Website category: auto
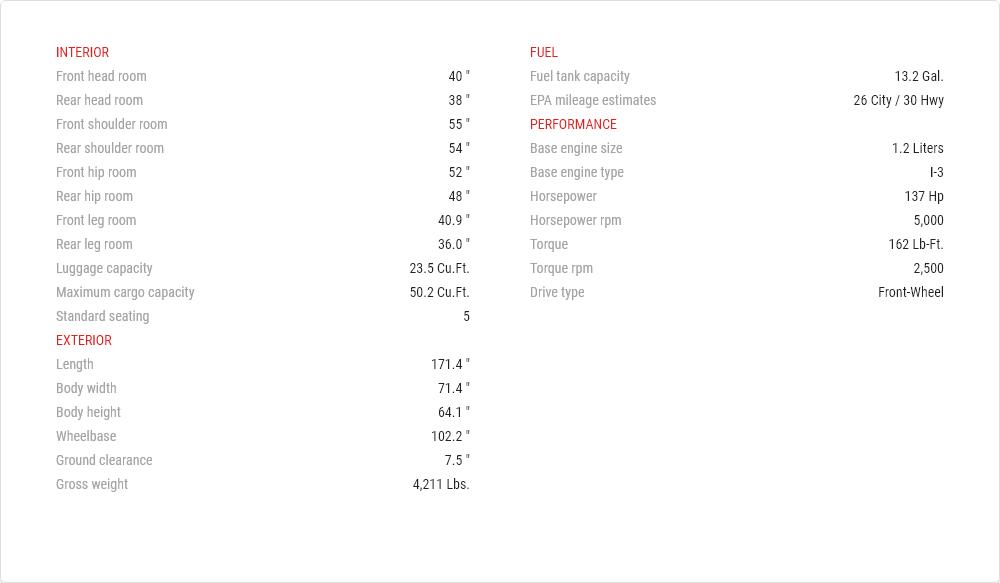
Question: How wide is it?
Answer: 71.4 "

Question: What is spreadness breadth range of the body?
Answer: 71.4 "

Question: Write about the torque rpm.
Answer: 2,500

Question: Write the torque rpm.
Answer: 2,500

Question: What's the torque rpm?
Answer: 2,500

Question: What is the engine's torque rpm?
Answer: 2,500

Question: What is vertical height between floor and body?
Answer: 7.5 "

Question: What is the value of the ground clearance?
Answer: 7.5 "

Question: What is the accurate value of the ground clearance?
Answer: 7.5 "

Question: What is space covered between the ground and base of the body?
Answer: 7.5 "

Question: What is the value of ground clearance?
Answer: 7.5 "

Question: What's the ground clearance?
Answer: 7.5 "

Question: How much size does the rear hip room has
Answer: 48 "

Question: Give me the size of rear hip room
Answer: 48 "

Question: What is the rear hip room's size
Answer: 48 "

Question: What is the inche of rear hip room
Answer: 48 "

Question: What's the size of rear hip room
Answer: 48 "

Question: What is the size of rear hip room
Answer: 48 "

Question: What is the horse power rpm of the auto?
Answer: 5,000

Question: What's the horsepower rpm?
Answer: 5,000

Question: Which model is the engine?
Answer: I-3

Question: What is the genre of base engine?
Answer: I-3

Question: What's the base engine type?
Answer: I-3

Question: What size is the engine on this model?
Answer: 1.2 liters

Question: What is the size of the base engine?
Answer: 1.2 liters

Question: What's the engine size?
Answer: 1.2 liters

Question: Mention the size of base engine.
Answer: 1.2 liters

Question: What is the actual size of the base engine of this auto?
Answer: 1.2 liters

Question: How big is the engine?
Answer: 1.2 liters

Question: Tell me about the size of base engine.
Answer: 1.2 liters

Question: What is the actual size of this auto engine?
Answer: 1.2 liters

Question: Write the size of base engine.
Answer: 1.2 liters

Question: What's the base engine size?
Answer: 1.2 liters

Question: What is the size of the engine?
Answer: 1.2 liters

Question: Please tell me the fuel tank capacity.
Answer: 13.2 gal.

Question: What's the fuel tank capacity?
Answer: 13.2 gal.

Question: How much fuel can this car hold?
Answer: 13.2 gal.

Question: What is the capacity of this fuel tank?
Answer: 13.2 gal.

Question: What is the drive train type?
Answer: front-wheel

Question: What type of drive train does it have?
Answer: front-wheel

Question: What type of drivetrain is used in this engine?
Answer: front-wheel

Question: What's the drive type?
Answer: front-wheel

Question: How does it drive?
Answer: front-wheel

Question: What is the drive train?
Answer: front-wheel

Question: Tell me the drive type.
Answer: front-wheel

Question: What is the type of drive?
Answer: front-wheel

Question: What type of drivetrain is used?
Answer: front-wheel

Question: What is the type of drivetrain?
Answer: front-wheel

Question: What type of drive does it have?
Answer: front-wheel

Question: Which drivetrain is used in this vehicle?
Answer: front-wheel

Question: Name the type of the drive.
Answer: front-wheel

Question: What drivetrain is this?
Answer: front-wheel

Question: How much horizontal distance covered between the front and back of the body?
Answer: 102.2 "

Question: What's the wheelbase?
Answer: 102.2 "

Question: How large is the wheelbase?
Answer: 102.2 "

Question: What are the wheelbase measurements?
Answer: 102.2 "

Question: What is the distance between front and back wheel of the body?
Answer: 102.2 "

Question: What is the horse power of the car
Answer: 137 hp

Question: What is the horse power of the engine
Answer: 137 hp

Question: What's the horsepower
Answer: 137 hp

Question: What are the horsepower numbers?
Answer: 137 hp

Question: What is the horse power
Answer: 137 hp

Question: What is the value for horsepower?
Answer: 137 hp

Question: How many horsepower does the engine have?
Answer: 137 hp